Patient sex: M
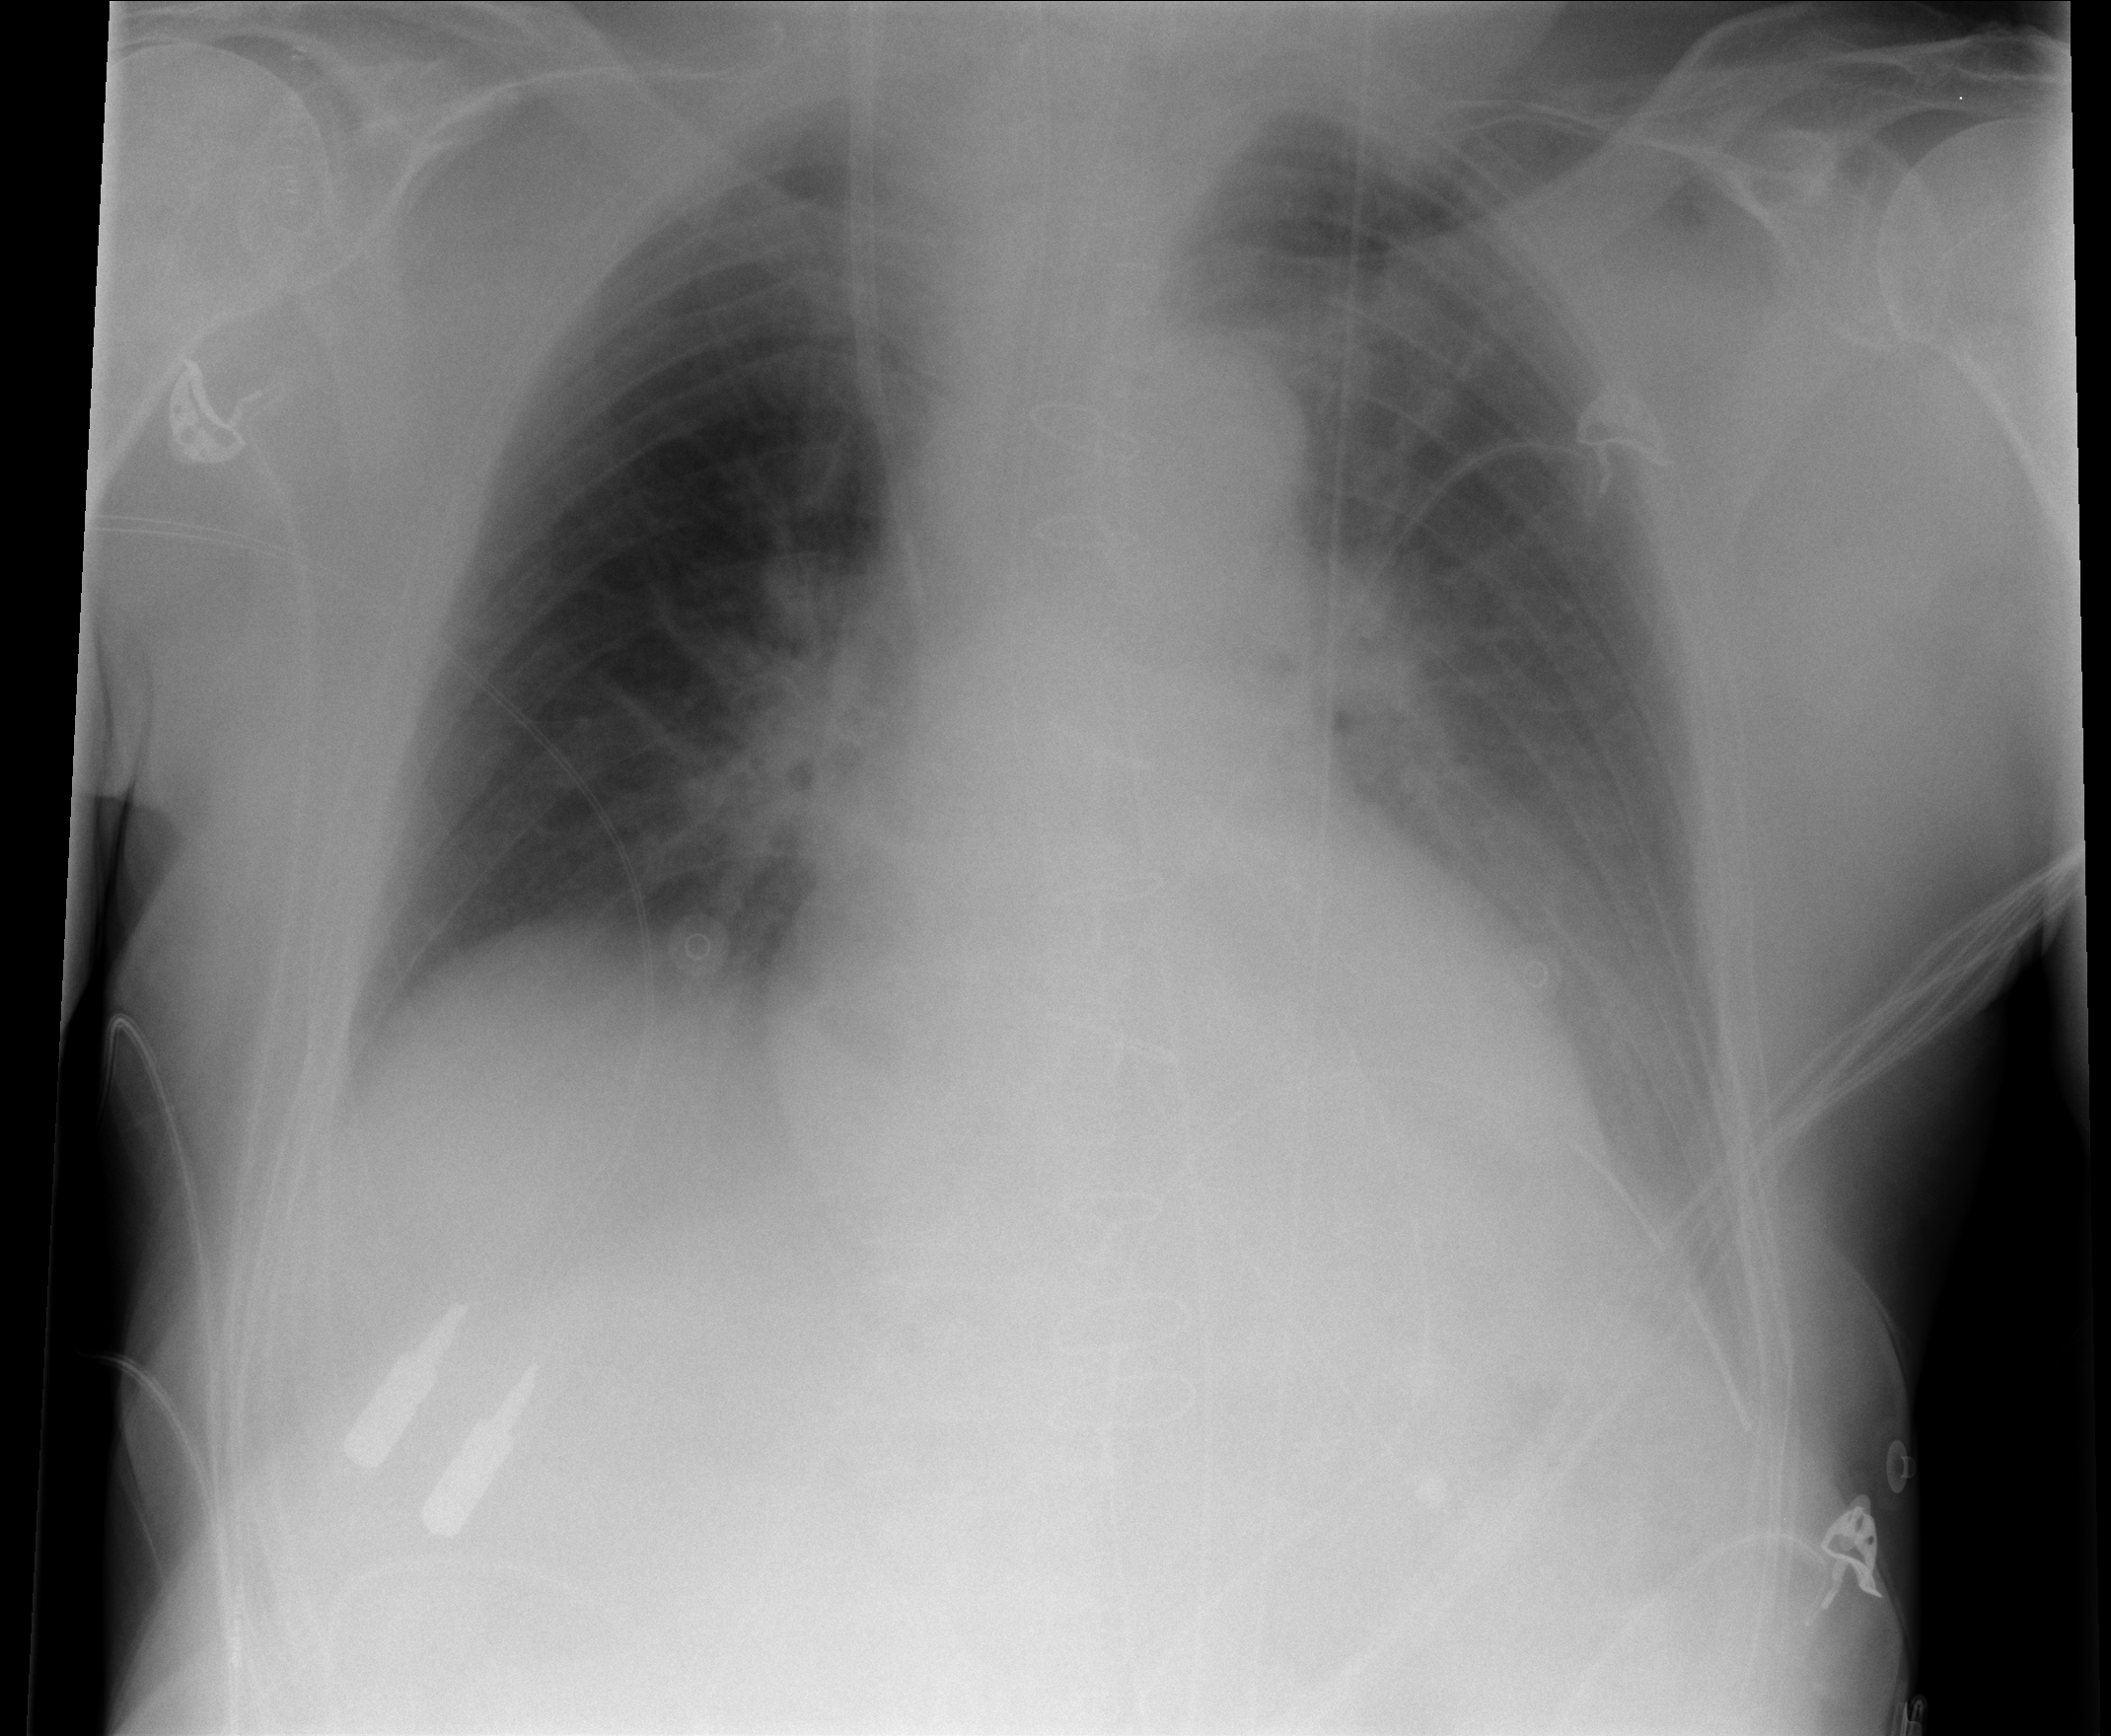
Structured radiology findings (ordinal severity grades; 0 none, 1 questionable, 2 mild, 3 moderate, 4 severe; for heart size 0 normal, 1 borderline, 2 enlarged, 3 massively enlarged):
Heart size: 2
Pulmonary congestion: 2
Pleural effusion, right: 0
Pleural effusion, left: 2
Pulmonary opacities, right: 0
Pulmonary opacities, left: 0
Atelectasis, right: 0
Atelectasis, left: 0